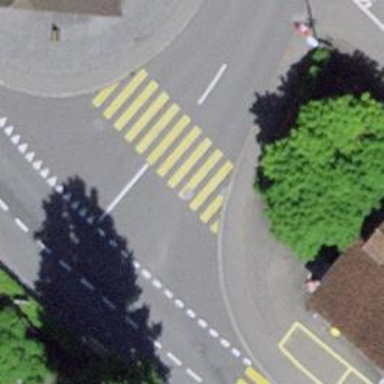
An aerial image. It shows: Marked crossing with zebra stripes on the road.